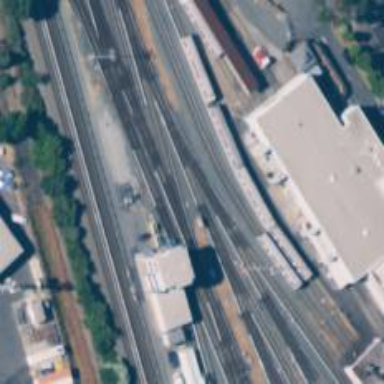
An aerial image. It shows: Electrified rail passing through service yard.